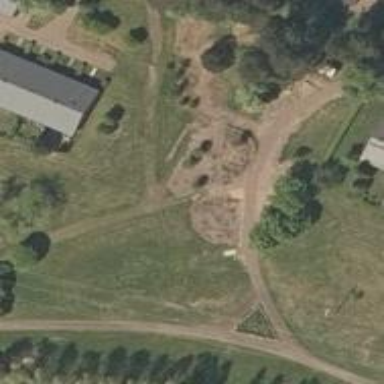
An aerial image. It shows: Disc golf tee.